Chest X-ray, AP view. Patient: 86 years old, sex M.
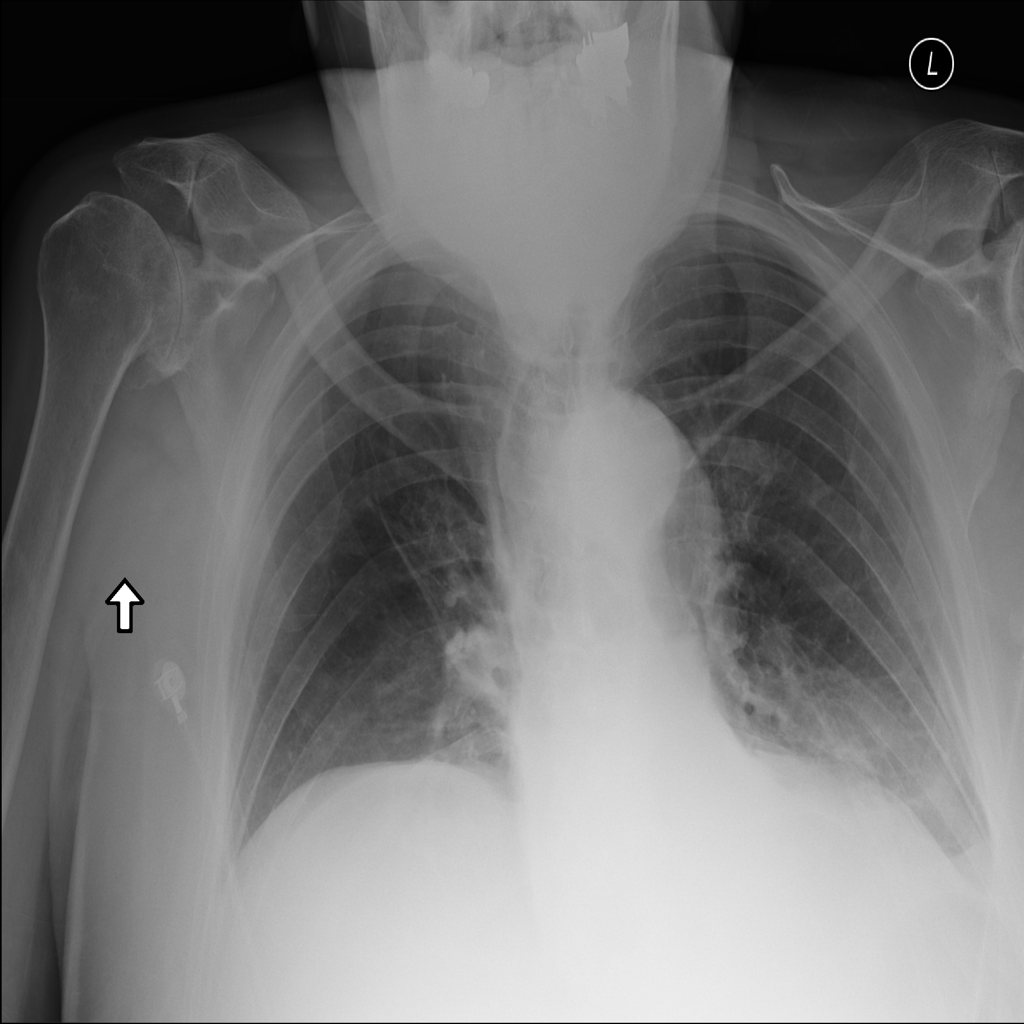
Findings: Atelectasis, Infiltration